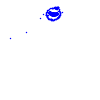
Particle: electron